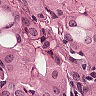
Metastatic tissue present: yes